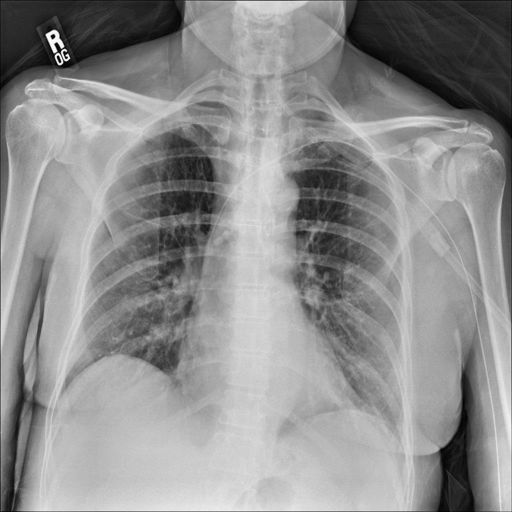
Finding: NORMAL